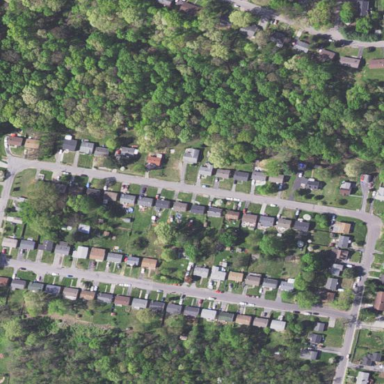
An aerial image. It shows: Residential neighbourhood.